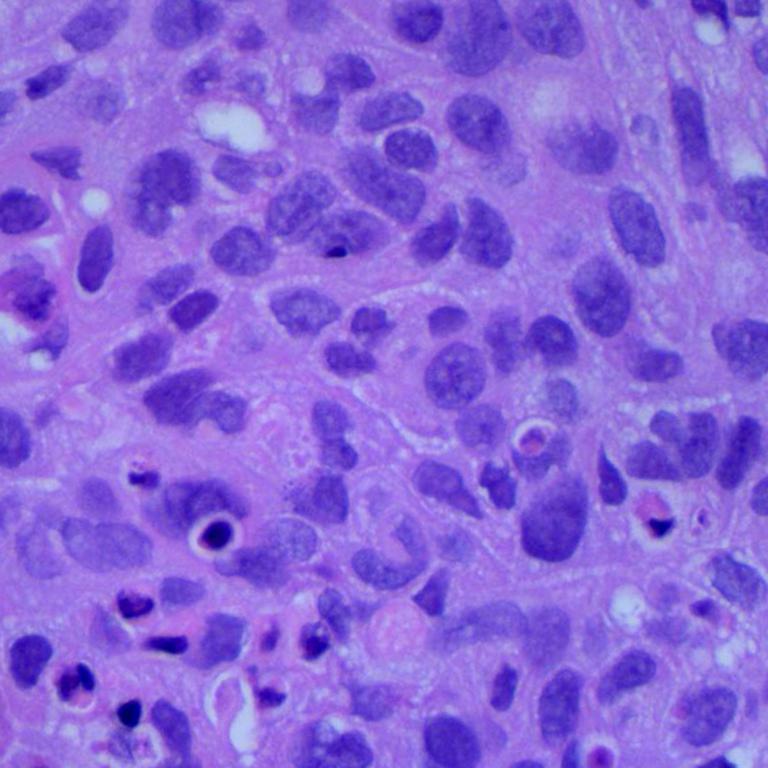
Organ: lung
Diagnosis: squamous carcinomas